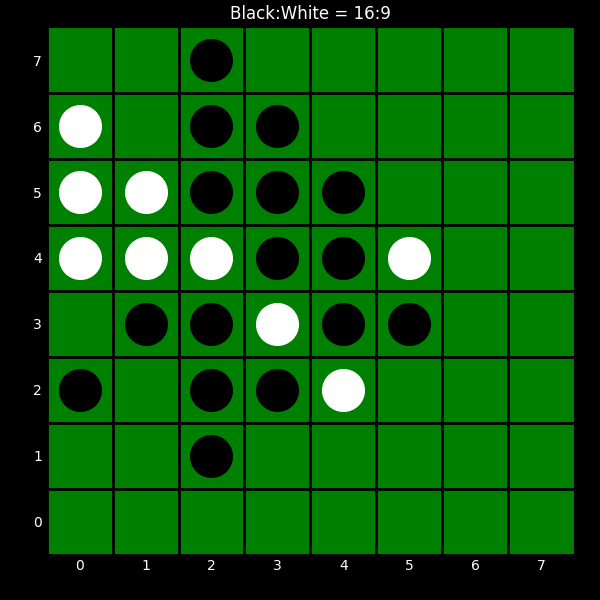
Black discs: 16
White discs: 9